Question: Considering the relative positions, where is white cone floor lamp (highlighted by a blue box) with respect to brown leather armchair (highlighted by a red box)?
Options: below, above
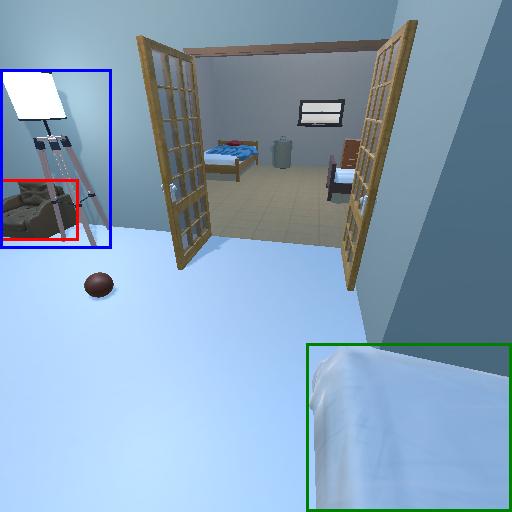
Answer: below